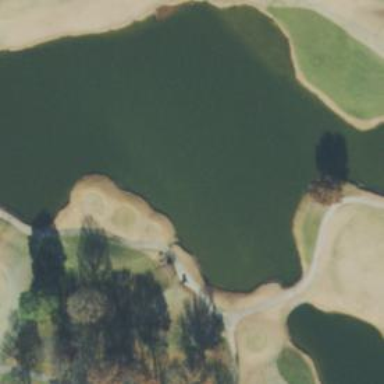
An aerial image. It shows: Scenic view of water hazard on golf course. The natural water feature adds beauty to the landscape.